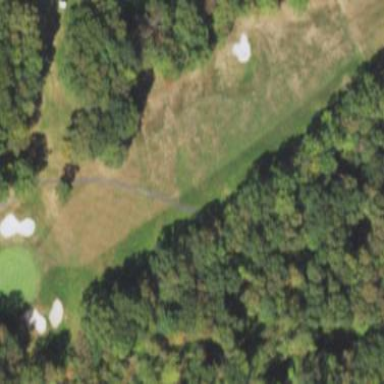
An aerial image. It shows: Grassy area designated as golf fairway.